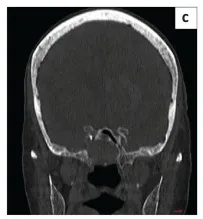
(b and c) Axial and Coronal CT demonstrates the defect in the right lateral wall of sphenoid sinus.
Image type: radiology (ct)